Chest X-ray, PA view. Patient: 31 years old, sex F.
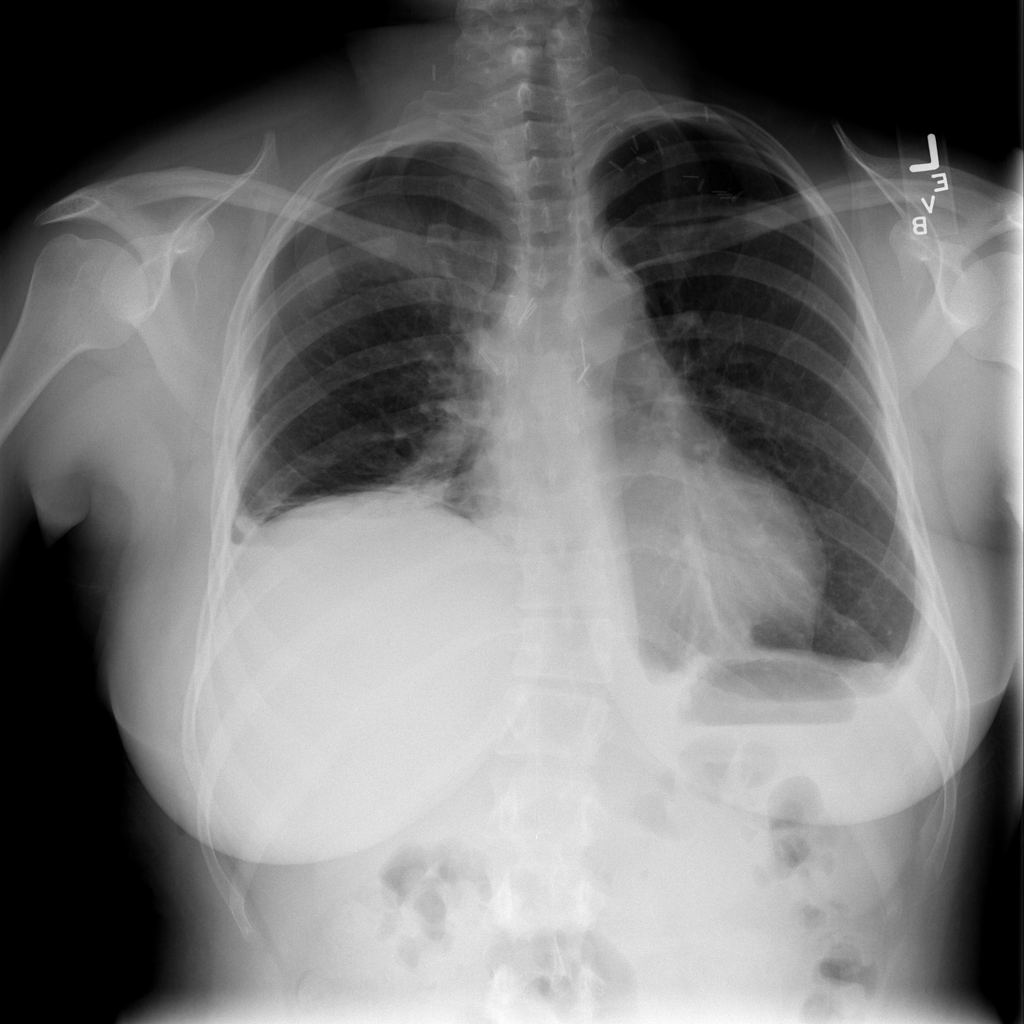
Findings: No Finding